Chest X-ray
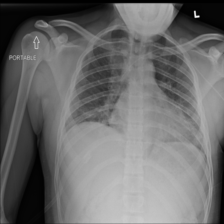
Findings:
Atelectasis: negative
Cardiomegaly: negative
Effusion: negative
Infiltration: positive
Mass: negative
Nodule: negative
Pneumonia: negative
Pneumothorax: negative
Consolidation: positive
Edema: negative
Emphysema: negative
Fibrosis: negative
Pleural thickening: negative
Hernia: negative